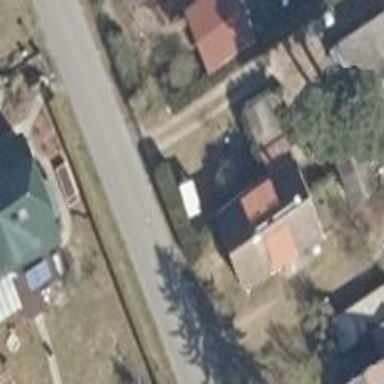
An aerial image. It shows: Residential road with asphalt surface.